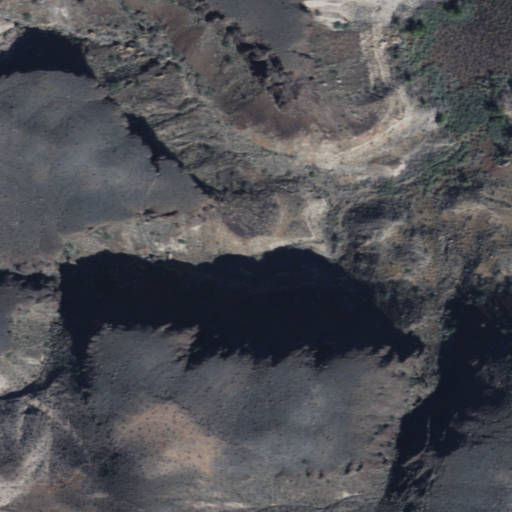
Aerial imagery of cliff(s) in Arizona named Cormorant Cliffs containing shrub, herbaceous wetlands, woody wetlands, grassland, and open water